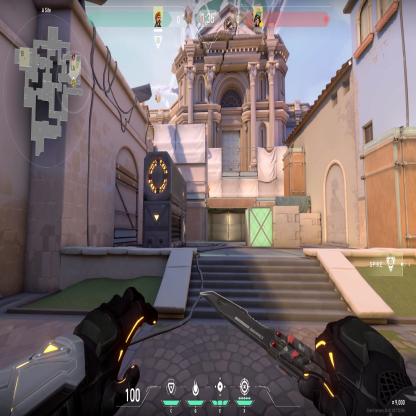
Label: enemy